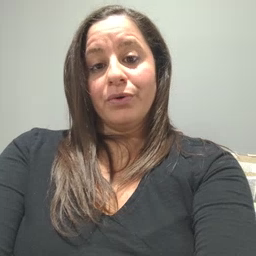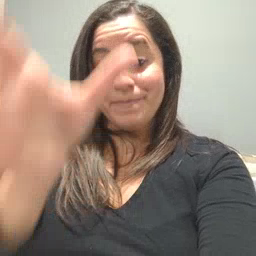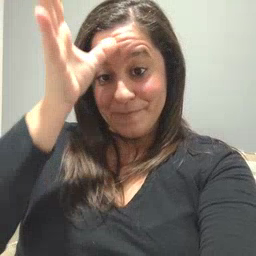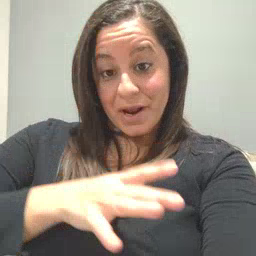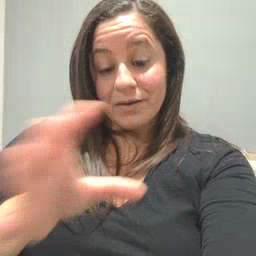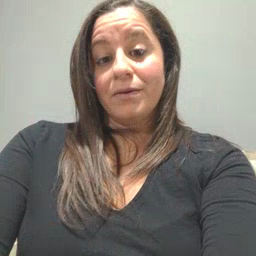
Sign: man